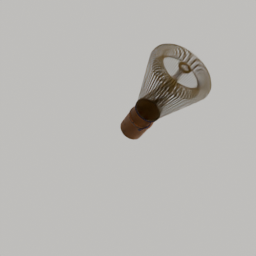
Label: mechanical